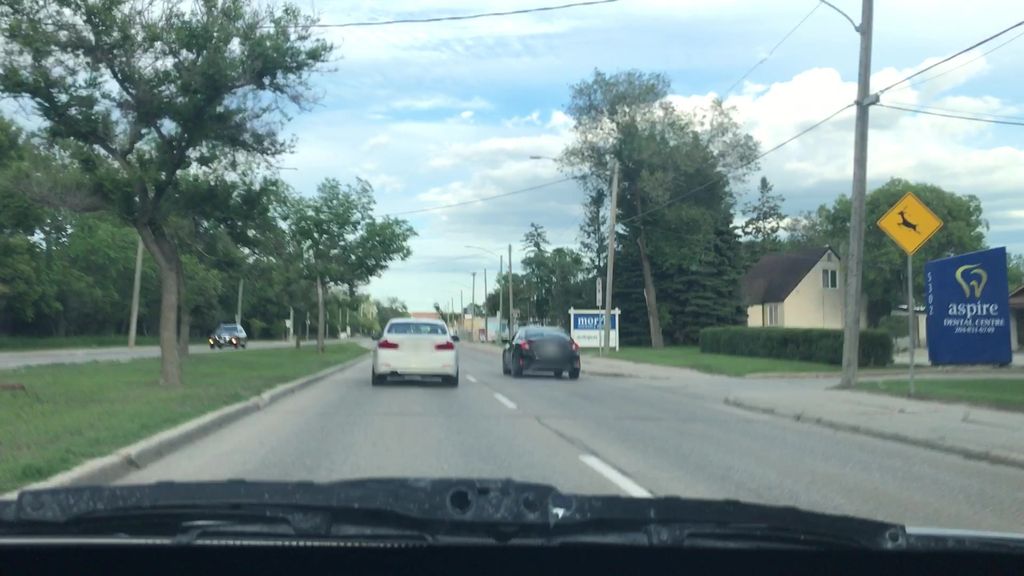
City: winnipeg